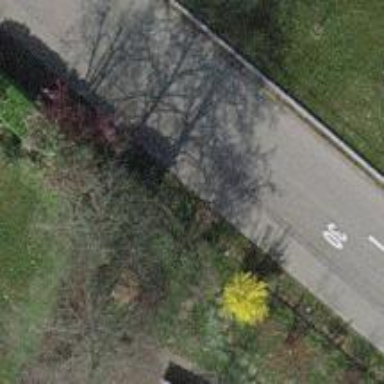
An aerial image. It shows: Cycle barrier.